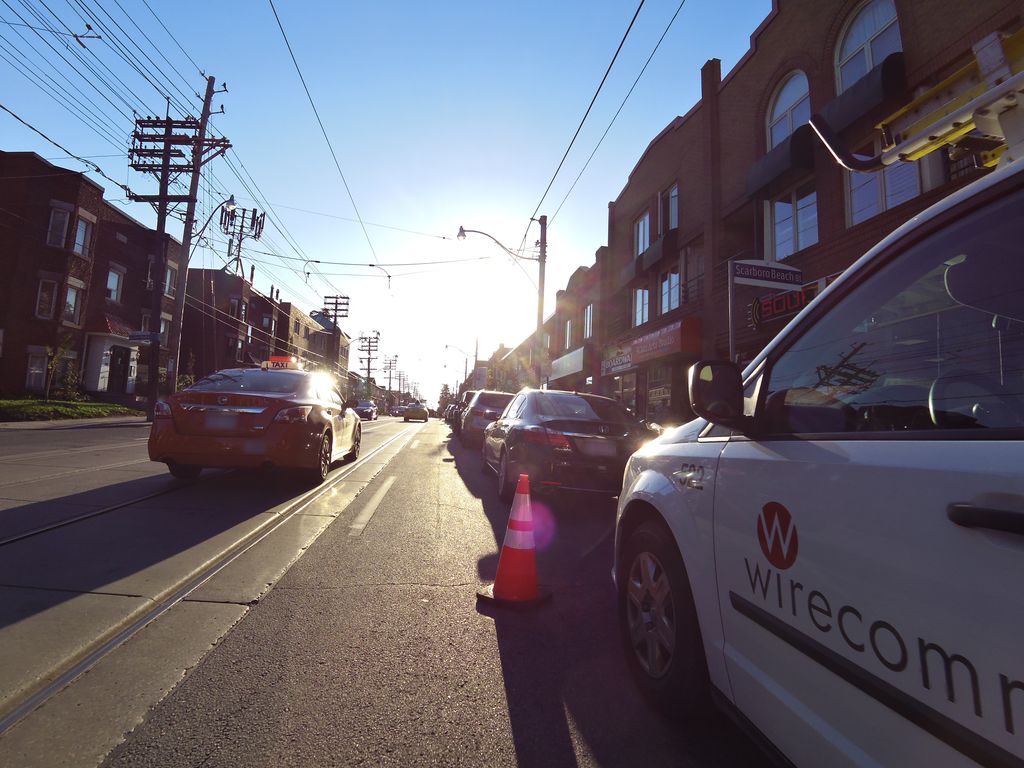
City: toronto